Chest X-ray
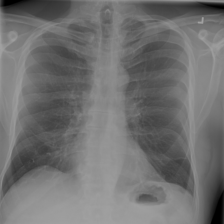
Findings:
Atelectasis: negative
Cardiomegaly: negative
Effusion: negative
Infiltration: negative
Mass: negative
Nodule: negative
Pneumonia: negative
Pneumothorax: negative
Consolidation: negative
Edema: negative
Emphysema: negative
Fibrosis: negative
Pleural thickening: negative
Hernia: negative